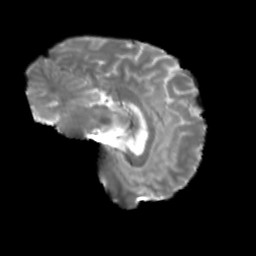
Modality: T2w
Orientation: sagittal
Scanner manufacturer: siemens
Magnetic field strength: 3 T
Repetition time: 4 s
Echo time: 0.0594 s